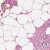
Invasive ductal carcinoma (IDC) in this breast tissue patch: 0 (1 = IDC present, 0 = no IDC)